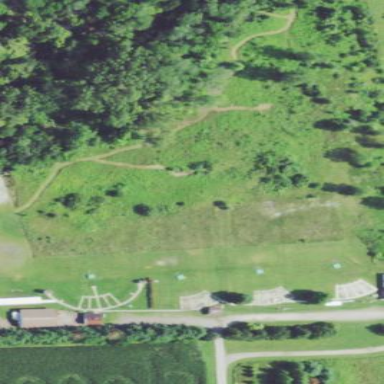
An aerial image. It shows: Shooting range on leisure land pitch.